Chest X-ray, PA view. Patient: 54 years old, sex M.
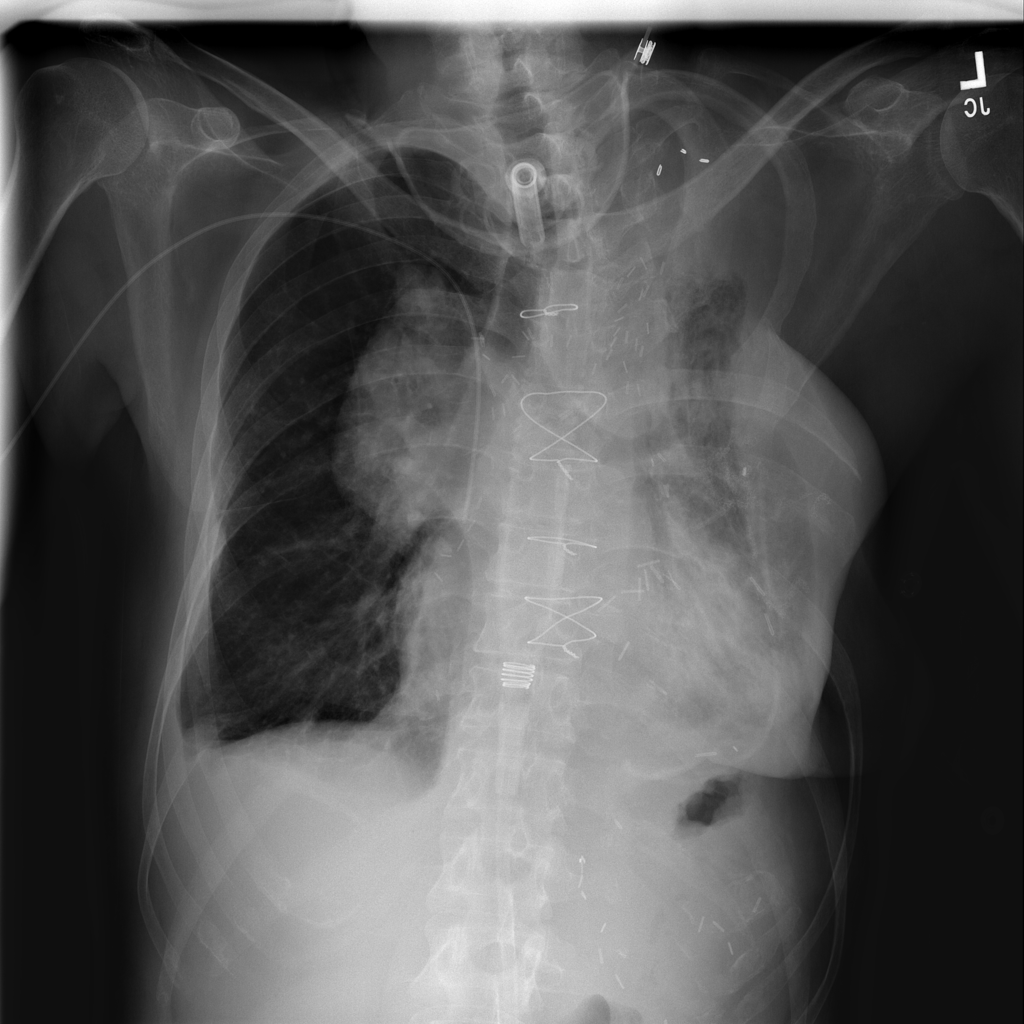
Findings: No Finding